Field crop: maize
Growth stage: 2
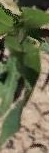
Species: maize